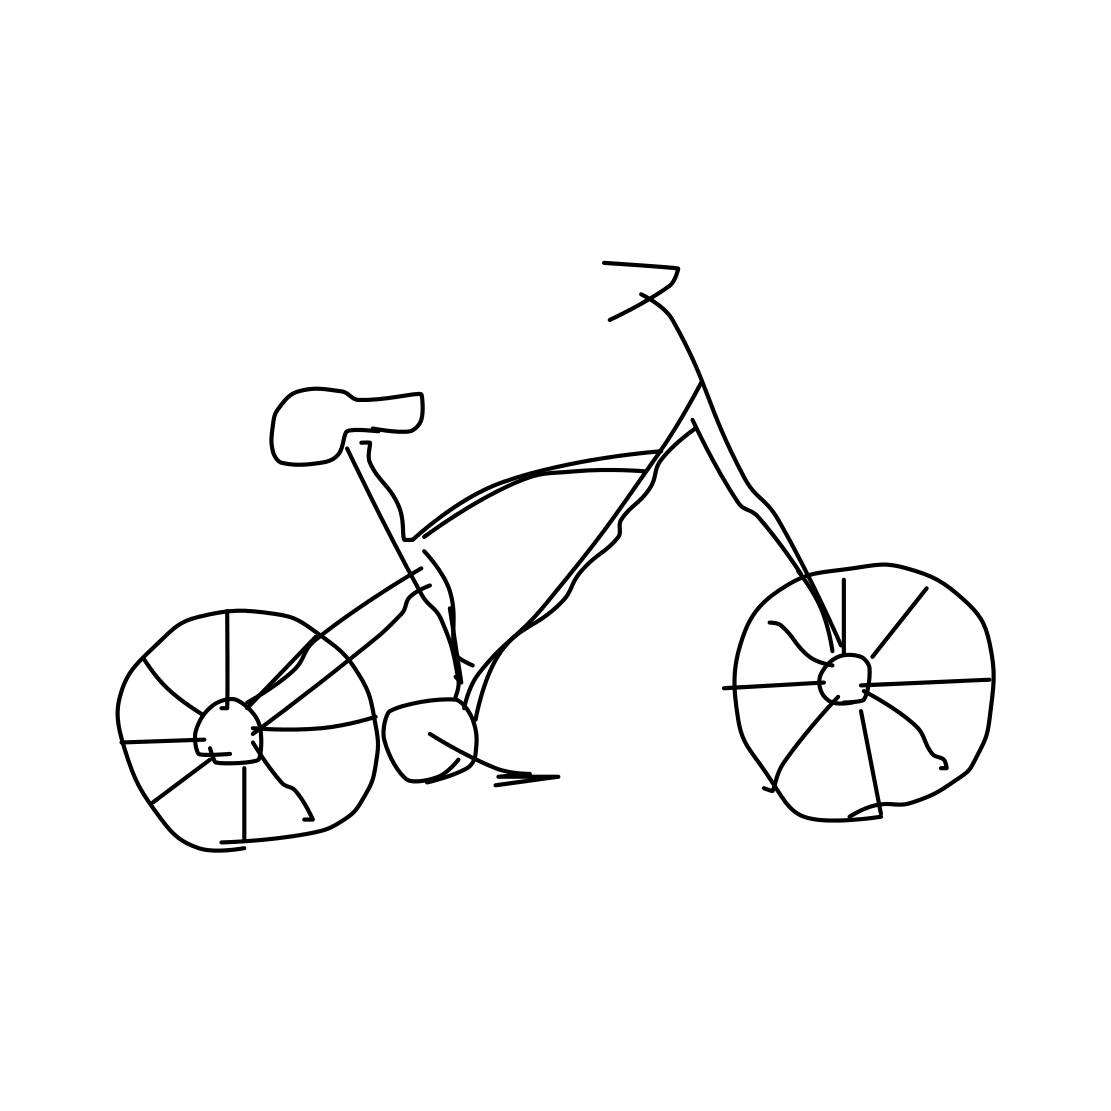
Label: bicycle